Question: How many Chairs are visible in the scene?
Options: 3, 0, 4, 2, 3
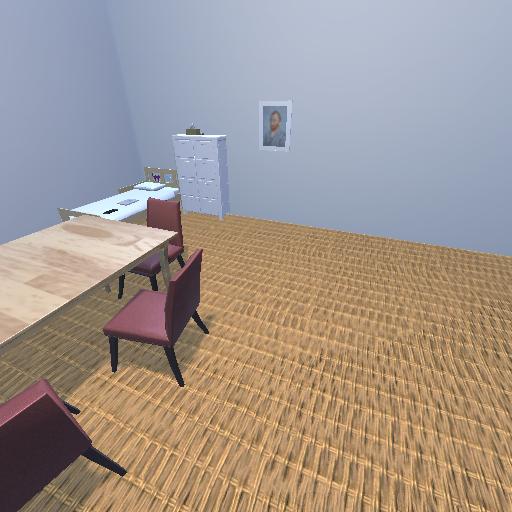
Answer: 3